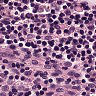
Metastatic tissue present: no